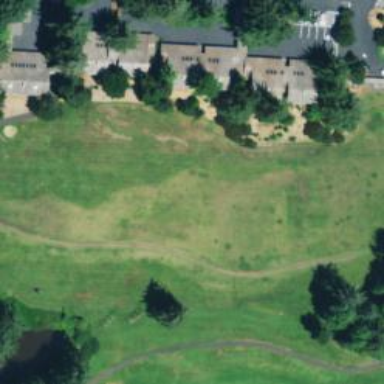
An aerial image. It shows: Grassy area designated as driving range for golf.